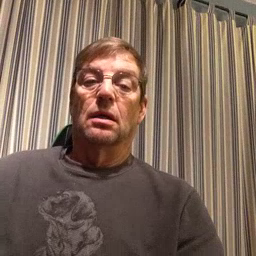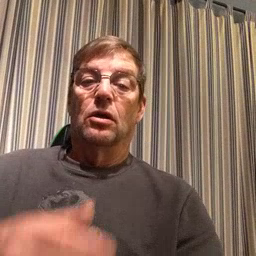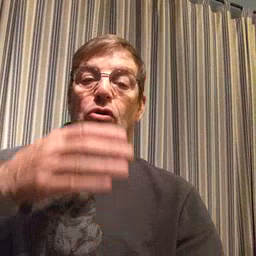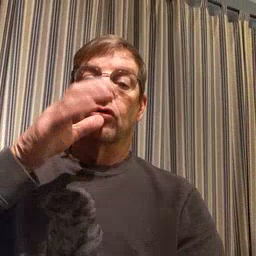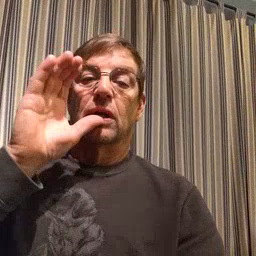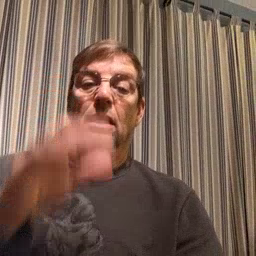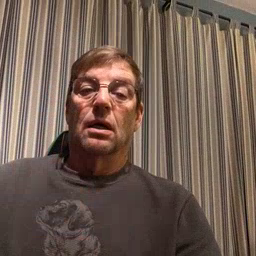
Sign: drink